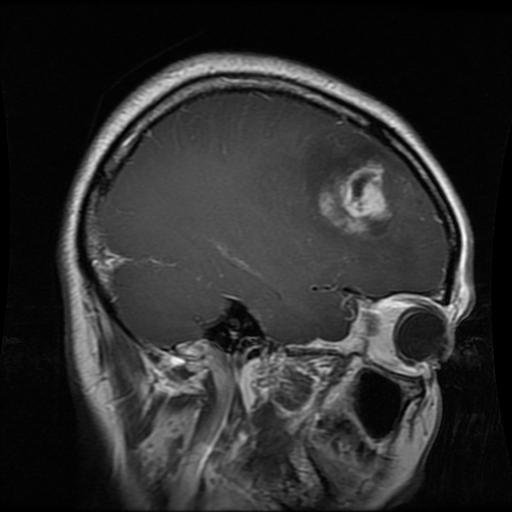
Label: glioma